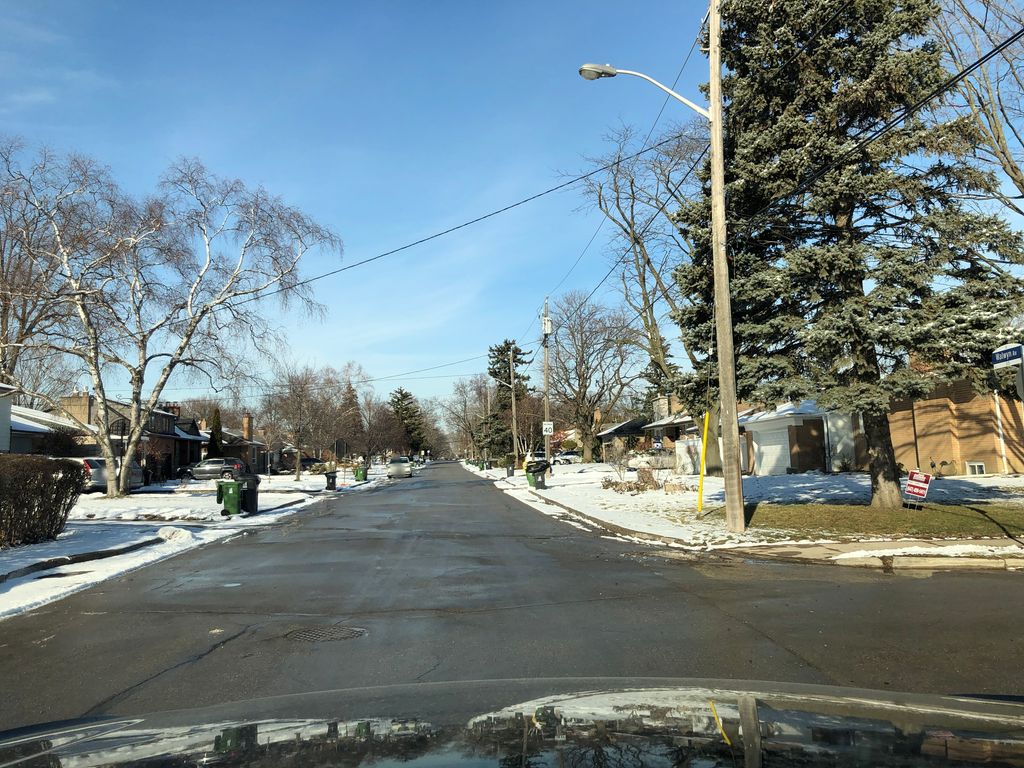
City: toronto